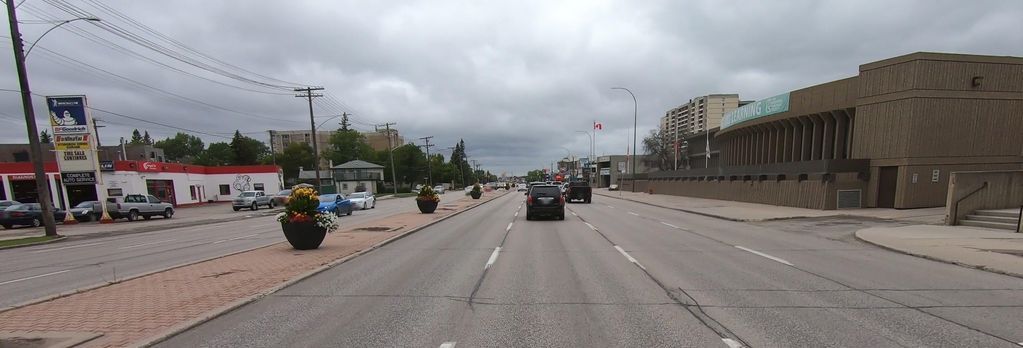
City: winnipeg